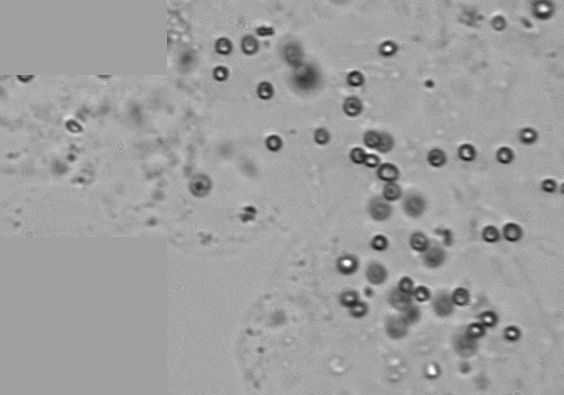
Label: Phaeocystis